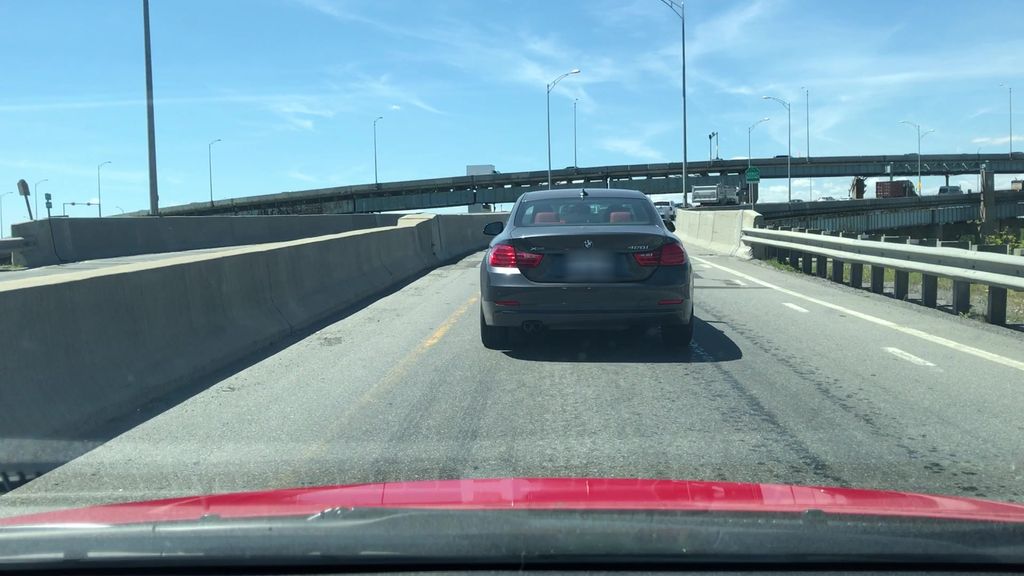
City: montreal